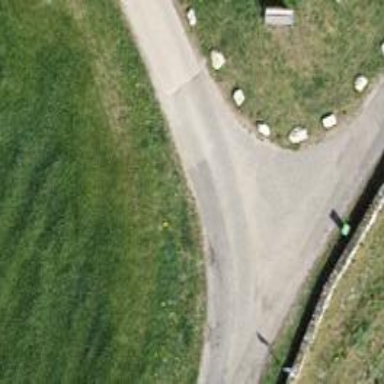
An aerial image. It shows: Well-maintained track road of grade 1.